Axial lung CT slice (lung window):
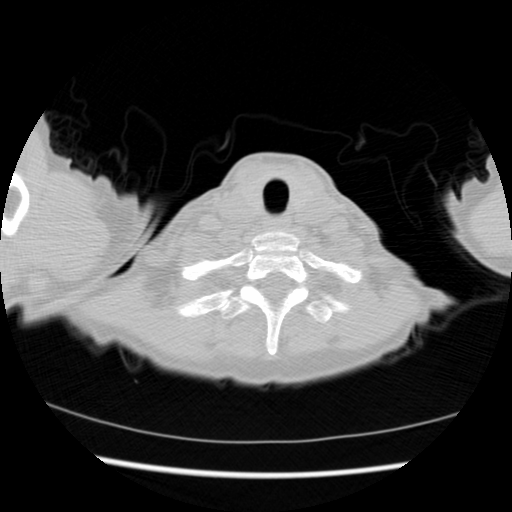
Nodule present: no